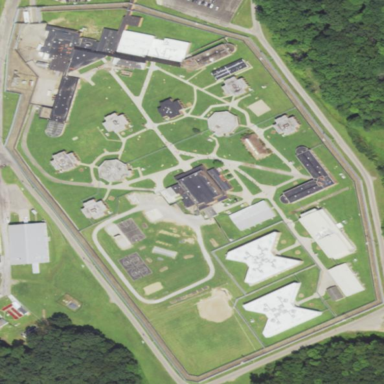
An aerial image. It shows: Prison with surrounding fence.